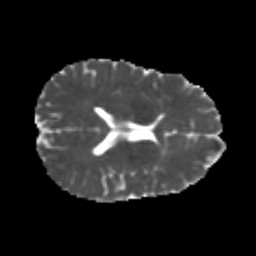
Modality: MD
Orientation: axial
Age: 24
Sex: male
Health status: healthy
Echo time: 0.074 s